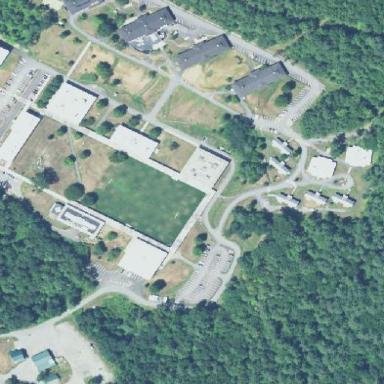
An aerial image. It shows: College.